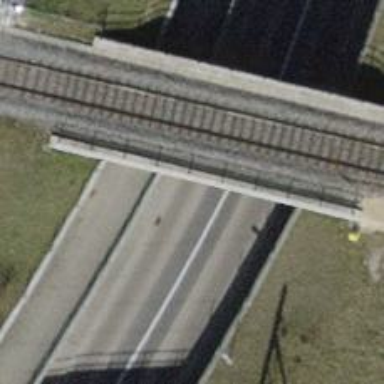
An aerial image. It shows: Bridge with beam structure.